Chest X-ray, AP view. Patient: 36 years old, sex M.
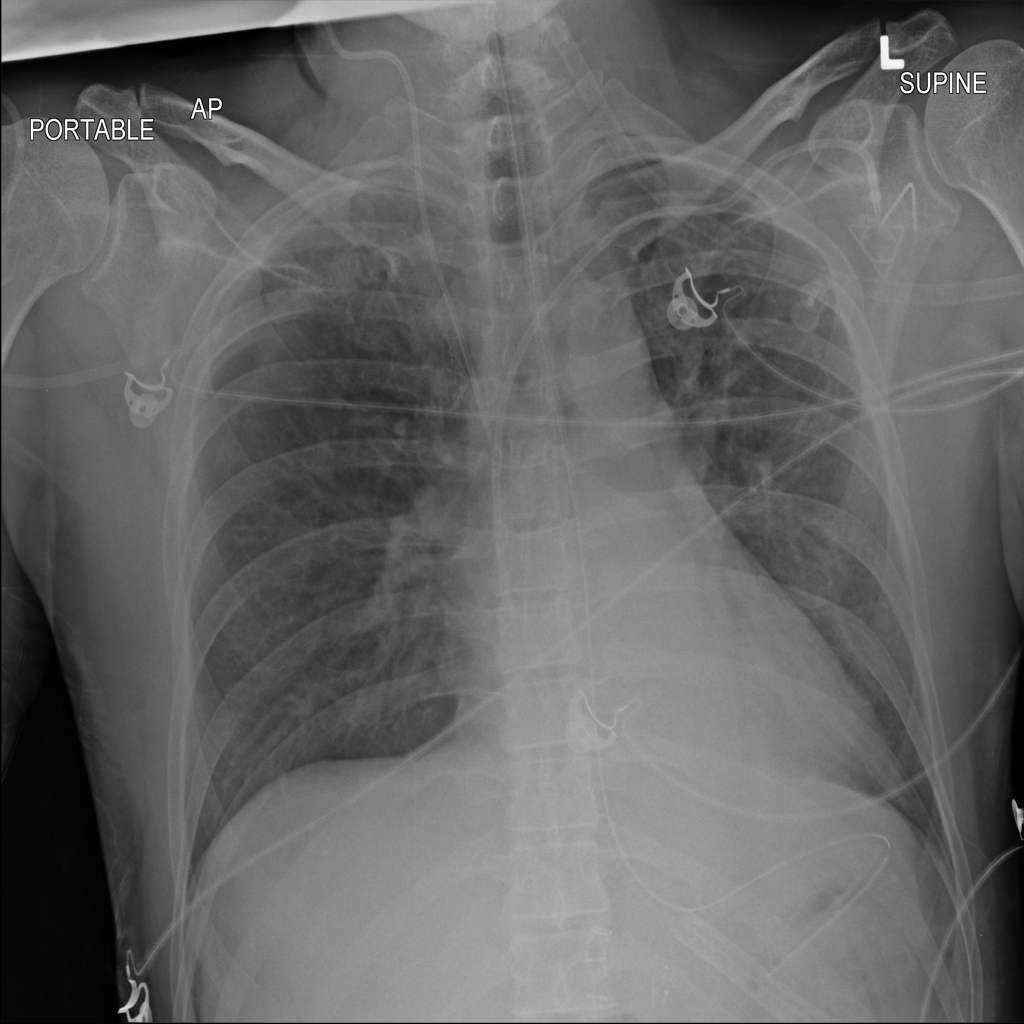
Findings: Atelectasis